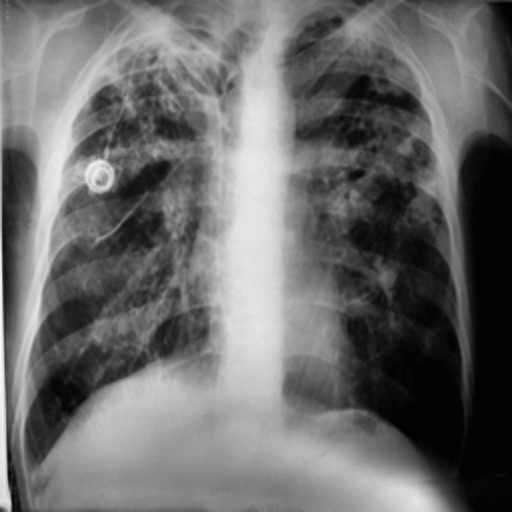
Finding: TUBERCULOSIS